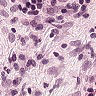
Metastatic tissue present: no